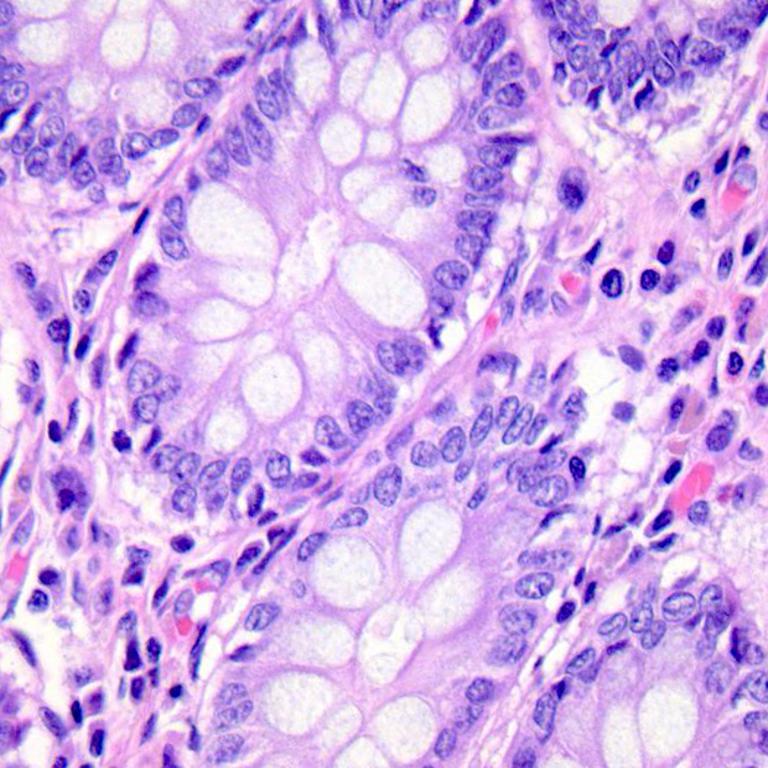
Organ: colon
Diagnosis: benign